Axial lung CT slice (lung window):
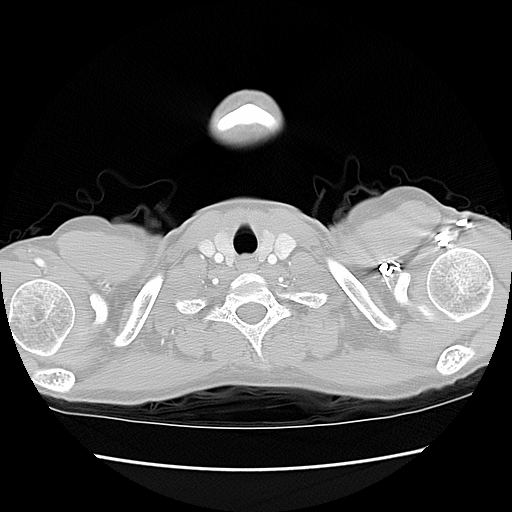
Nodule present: no